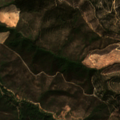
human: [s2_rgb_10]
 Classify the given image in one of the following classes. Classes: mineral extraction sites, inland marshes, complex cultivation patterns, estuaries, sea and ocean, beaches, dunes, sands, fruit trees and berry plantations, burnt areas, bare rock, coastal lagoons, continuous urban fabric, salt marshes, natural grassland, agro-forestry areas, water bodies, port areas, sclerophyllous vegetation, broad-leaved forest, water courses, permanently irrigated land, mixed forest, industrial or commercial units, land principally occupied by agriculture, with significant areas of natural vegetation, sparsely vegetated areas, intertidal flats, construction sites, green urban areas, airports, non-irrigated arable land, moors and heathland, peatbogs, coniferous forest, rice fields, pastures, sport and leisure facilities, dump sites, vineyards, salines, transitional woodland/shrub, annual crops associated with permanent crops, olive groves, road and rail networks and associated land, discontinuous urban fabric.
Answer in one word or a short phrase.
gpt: broad-leaved forest, sclerophyllous vegetation, transitional woodland/shrub